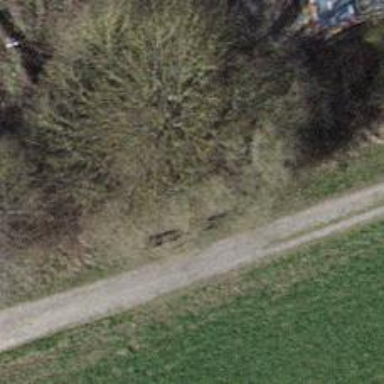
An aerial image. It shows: Bench.